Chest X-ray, AP view. Patient: 59 years old, sex F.
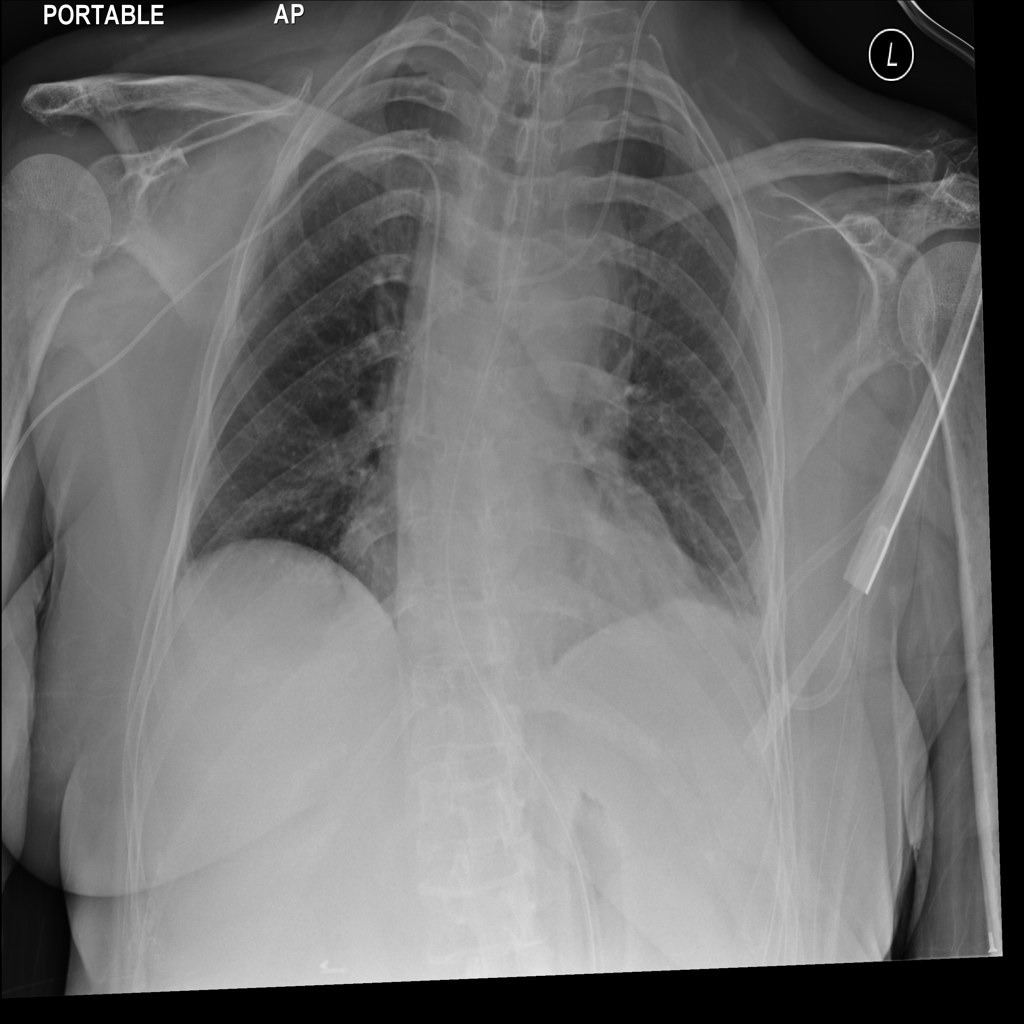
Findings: Atelectasis